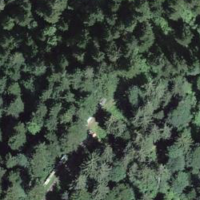
EUNIS habitat code: 43
Species observed at this site:
Petasites albus